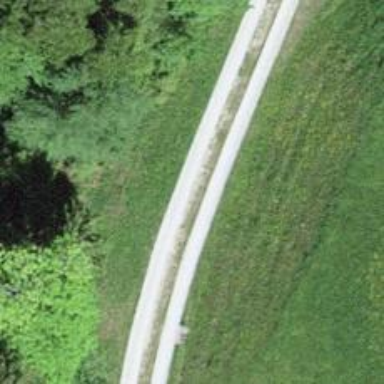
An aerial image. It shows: Unclassified road with concrete surface.